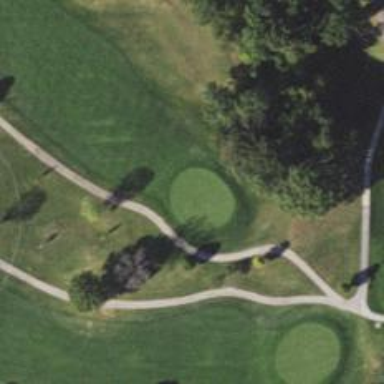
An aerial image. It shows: View of golf hole.